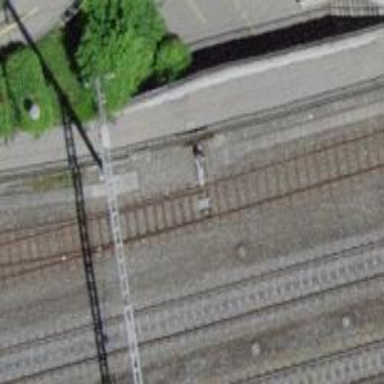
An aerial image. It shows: Railway yard.